Question: Hi i am developing windows phone app. I need to save listpicker selected data to mysql table php. if i save any selected data it will store class name. so i am given below my code.please any one tell me how to solve in this issue.
This is my xaml code
'''
<toolkit:ListPicker x:Name="RetailerList" ItemsSource="{Binding Retailerslist}" Foreground="Black" BorderThickness="0" Margin="30,-1,39,0" >
<toolkit:ListPicker.ItemTemplate>
<DataTemplate>
<TextBlock Text="{Binding retailername}" FontSize="20" FontFamily="Arial" Foreground="Black" TextWrapping="Wrap" />
</DataTemplate>
</toolkit:ListPicker.ItemTemplate>
</toolkit:ListPicker>
'''
My C# Code it's retrieve from xml feed
'''
Producttype = articles.Element("Retailers").Elements("Retailer")
.Select(retail => new BestinukRetailers
{
retailername = retail.Attribute("name").Value
}).ToList(),
protected override void OnNavigatedTo(System.Windows.Navigation.NavigationEventArgs e)
{
string selectedIndex = "";
if (NavigationContext.QueryString.TryGetValue("scustomerID", out selectedIndex))
{
RetailerList.ItemsSource = App.ProductList.Producttype;
}
}
'''
My Class name
'''
public class BestinukProduct
{
public List<BestinukRetailers> Producttype { get; set; }
public string ProductName { get; set; }
}
public class BestinukRetailers
{
public string retailername { get; set; }
}
'''
My C# save data to mysql table using php
'''
string url = "http://www.best.com/Best_Windows/insert.php";
Uri uri = new Uri(url, UriKind.Absolute);
StringBuilder postData = new StringBuilder();
postData.AppendFormat("{0}={1}", "product_id", HttpUtility.UrlEncode(ProductDetails.productId));
postData.AppendFormat("&{0}={1}", "customer_id", HttpUtility.UrlEncode(LoginPage.strcustomer_id_k));
postData.AppendFormat("&{0}={1}", "retailer",HttpUtility.UrlEncode(this.RetailerList.SelectedItem.ToString()));
WebClient client = default(WebClient);
client = new WebClient();
client.Headers[HttpRequestHeader.ContentType] = "application/x-www-form-urlencoded";
client.Headers[HttpRequestHeader.ContentLength] = postData.Length.ToString();
client.UploadStringCompleted += client_SaveUploadStringCompleted;
client.UploadProgressChanged += client_SaveUploadProgressChanged;
client.UploadStringAsync(uri, "POST", postData.ToString());
prog = new ProgressIndicator();
prog.IsVisible = true;
prog.Text = "Connecting update to server....";
SystemTray.SetProgressIndicator(this, prog);
'''
I can save data successfully to database but it will store on class name.I am given below image is i got an out put

This image is when am retrieve selected data i got out put image. so please any one give solution how to save list picker selected data.Advance Thanks..,
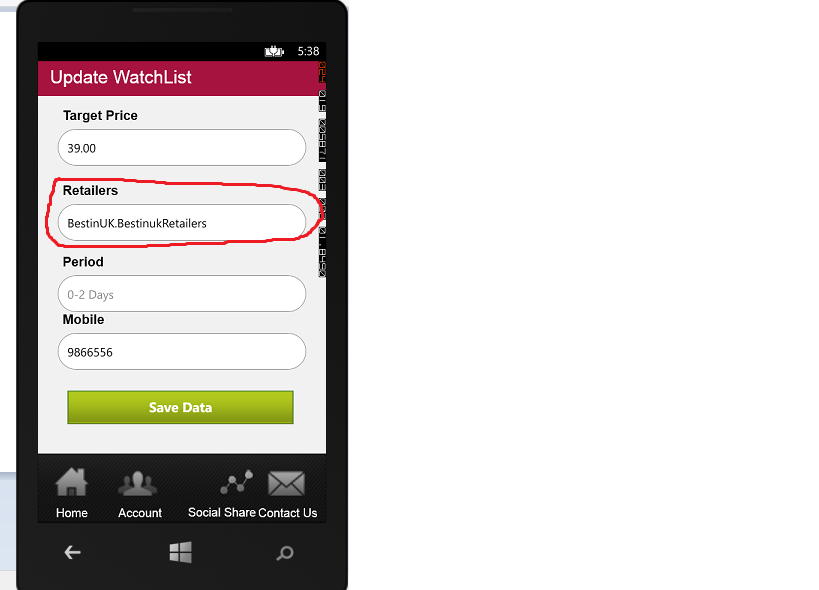
Answer: The problem is at the line:
'''
postData.AppendFormat("&{0}={1}", "retailer",HttpUtility.UrlEncode(this.RetailerList.SelectedItem.ToString()));
'''
'this.RetailerList.SelectedItem' will return the 'BestinukRetailers' object. What you need is the 'retailername' property of that object.
To retrieve it, simply cast the object to its original type:
'''
var retailer = (BestinukRetailers)this.RetailerList.SelectedItem;
postData.AppendFormat("&{0}={1}", "retailer",HttpUtility.UrlEncode(retailer.retailername));
'''